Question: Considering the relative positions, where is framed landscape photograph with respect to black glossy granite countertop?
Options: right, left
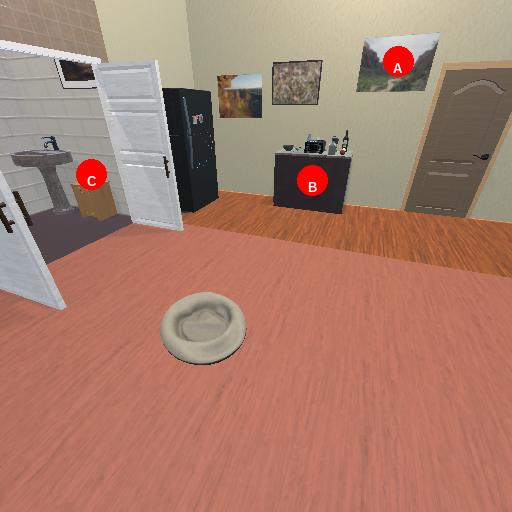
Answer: right